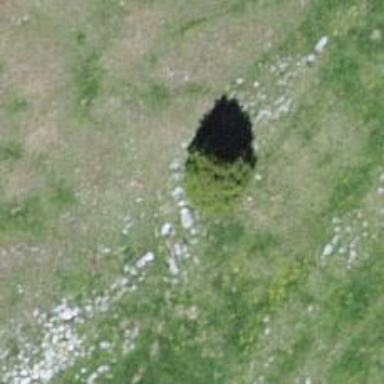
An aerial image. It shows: Needle-leaved tree in natural setting.